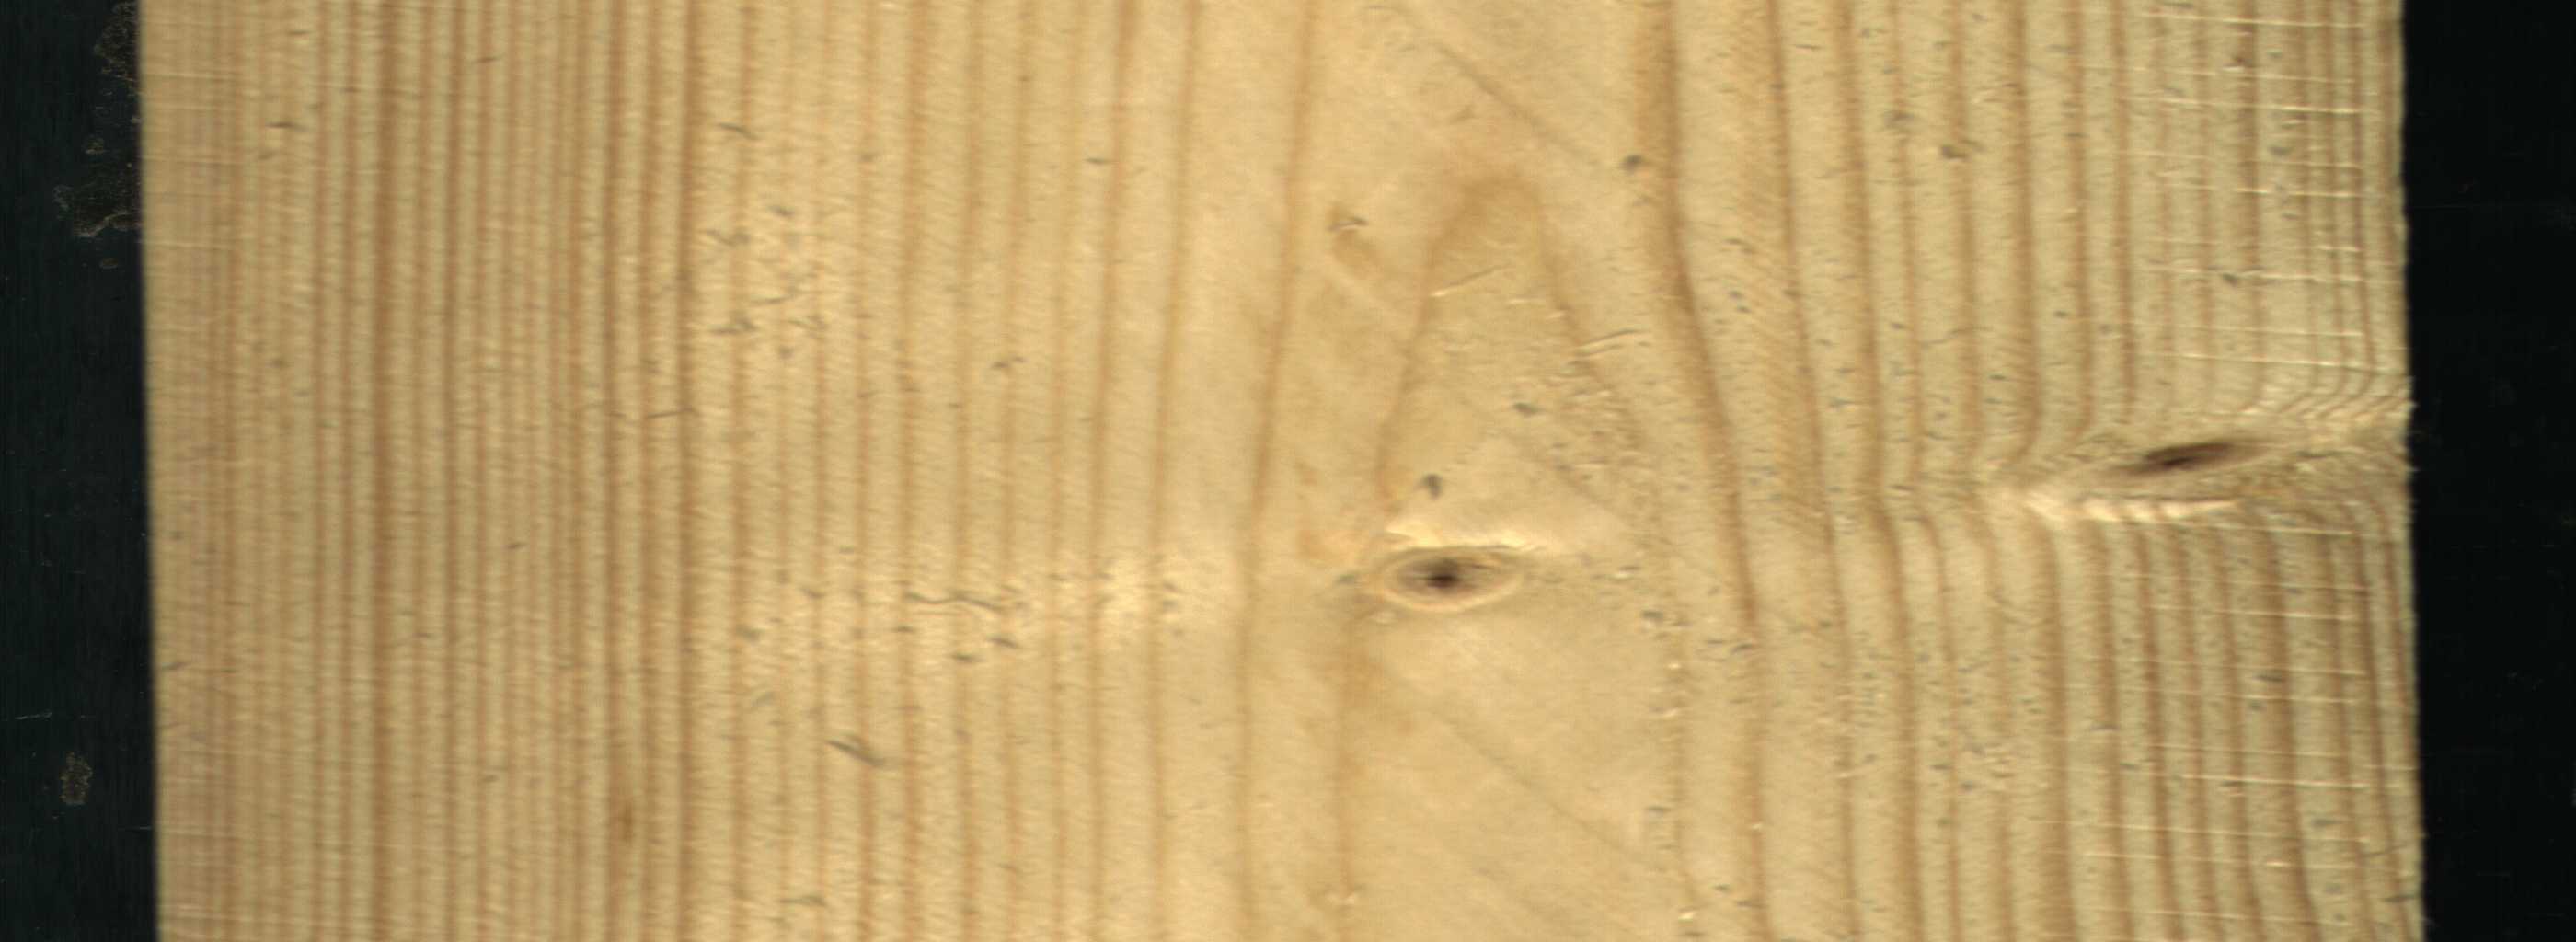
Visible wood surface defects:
Live_Knot
Live_Knot